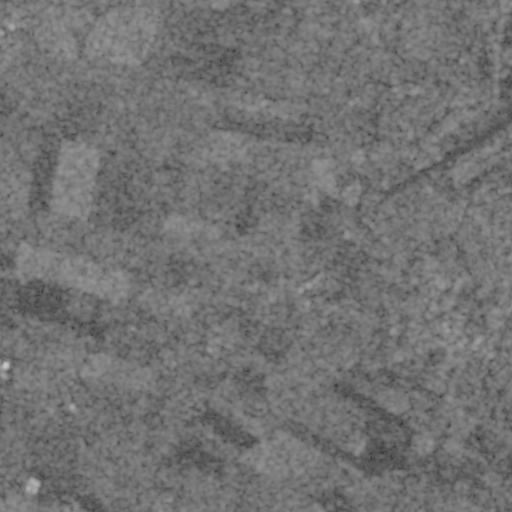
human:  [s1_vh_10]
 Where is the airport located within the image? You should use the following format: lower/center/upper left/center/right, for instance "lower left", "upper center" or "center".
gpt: The airport is located in the upper right of the image.
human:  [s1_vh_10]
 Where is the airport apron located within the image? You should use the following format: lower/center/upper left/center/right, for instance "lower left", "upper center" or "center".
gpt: The airport apron is located in the upper right of the image.
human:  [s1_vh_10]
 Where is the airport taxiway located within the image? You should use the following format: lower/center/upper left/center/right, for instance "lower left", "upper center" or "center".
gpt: The airport taxiway is located in the upper right of the image.
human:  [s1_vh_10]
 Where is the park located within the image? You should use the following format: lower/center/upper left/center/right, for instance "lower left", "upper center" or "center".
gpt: The park is located in the lower right of the image.
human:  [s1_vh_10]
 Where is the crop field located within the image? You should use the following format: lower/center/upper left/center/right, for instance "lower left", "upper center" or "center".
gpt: There is no crop field in the image.

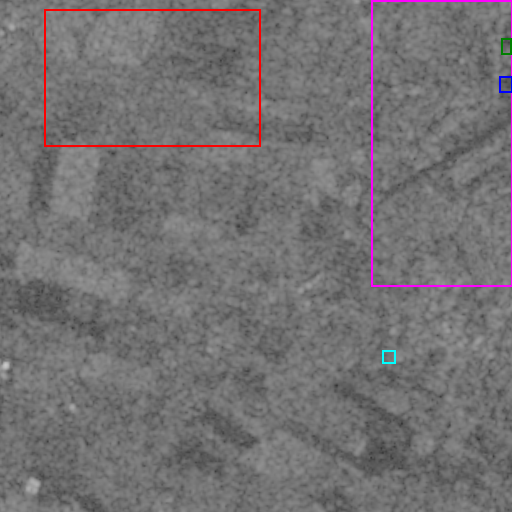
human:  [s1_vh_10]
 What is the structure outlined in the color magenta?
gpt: The structure outlined in magenta is an airport.
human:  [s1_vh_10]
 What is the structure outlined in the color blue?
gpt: The structure outlined in blue is an airport apron.
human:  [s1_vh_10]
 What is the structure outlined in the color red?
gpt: The structure outlined in red is a crop field.
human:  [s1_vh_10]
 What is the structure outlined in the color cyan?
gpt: The structure outlined in cyan is a park.
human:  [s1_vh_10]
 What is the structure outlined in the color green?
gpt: The structure outlined in green is a parking lot.
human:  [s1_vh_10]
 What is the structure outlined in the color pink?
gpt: There is no pink outline.